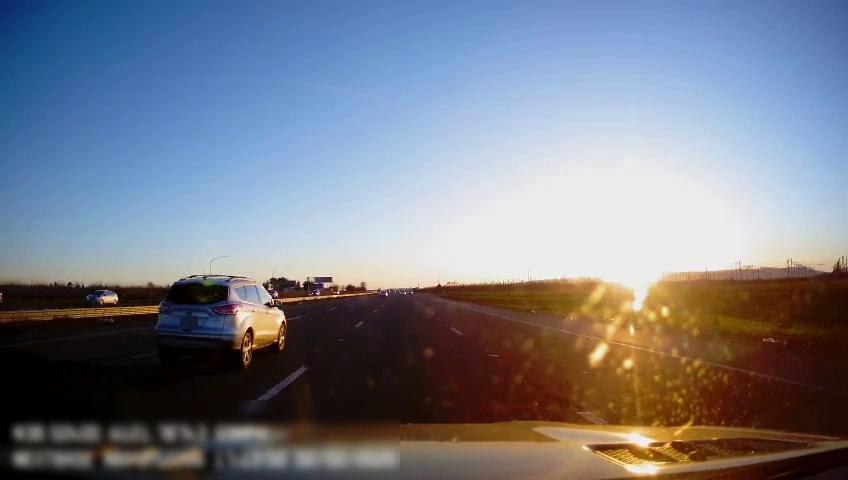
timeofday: Day
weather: Sunny
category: Drivable Space
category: Vehicles | SUV
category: Vehicles | Car
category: Vehicles | SUV
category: Vehicles | SUV
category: Lanes | Alternate Lane
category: Lanes | Alternate Lane
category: Lanes | Current Lane
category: Lanes | Current Lane
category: Lanes | Alternate Lane